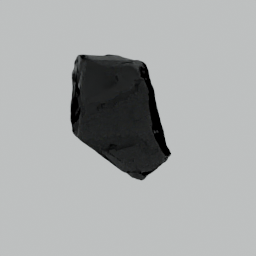
Label: nature